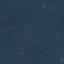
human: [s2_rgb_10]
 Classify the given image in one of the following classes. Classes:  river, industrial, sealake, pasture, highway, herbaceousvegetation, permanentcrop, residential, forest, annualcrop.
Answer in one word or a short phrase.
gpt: Forest